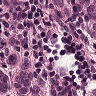
Metastatic tissue present: yes